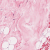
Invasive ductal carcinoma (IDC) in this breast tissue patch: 0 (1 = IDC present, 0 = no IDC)